Question: Is Local file mapping dev tools alternative to Charles proxy in firefox? I am trying to map a server resource to a local file, but it doesn't seem to be working. The console statements and changes in the JS file doesn't seem to be applied when I reload the page.
I can see the local folder and file listed in the sources folder. Also, see that the sources doesn't show the original JS file. But I see this message in the sources tab for the local file.
Rest of the warning states that the file in local folder is different from the remote loaded file. Why is that a problem, wouldn't that be always the case, since you want to edit the file locally?
What am I missing? Any pointers to fixing this? Is my assumption wrong that this feature in chrome dev tools can allow loading a resource locally, as if it was loaded from the original location?
I tested this again with a simple html page with a single js file having a simple console log statement - "loading remote file ...". This file is mapped to a local js with a different log statement "loading local file.." However, I still see the log message from the remote file.
Added snapshot from dev tools sources tab for more context. Sources tab shows the local folder and file correctly, but shows the mapping warning. Also notice that sources doesn't have the remote.js file anymore.

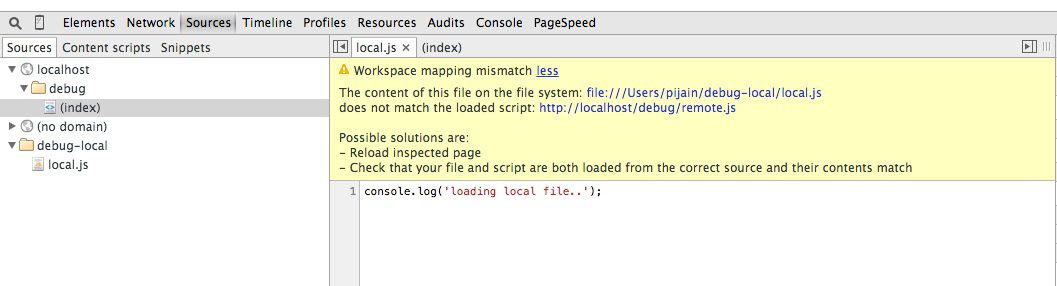
Answer: > Is my assumption wrong that this feature in chrome dev tools can allow loading a resource locally, as if it was loaded from the original location?
I don't think this is accurate. When you map a file on a server to your local workingspace, Chrome acts as a sort of editor for your local files. You can edit the files through Chrome and Command+S to save your files. But nothing has changed on the server. It doesn't update the files on the server, and it doesn't tell Chrome to "Use my local files instead of what's on the server".
What many people do is automate the deployment process so that when a local file is updated (either through Chrome + Workspace Mapping or just simply by editing in your editor), your working copy gets deployed. That way, next time you reload the browser, you'll see your edits.
Edit: <URL>
> And you can map resources served from a local web server to files on disk, so when you change and save those files, you can view them as if they were being served.
I think the key here is . I did a bit more digging and found <URL>, with a comment effectively saying that what you're trying to do isn't supported:
> The DevTools currently does not do resource substitution. It can simply map the remote files to your local copy so if things are kept in sync (like using a local server on-system) then when refreshing your modifications can persist.
Looks like you'll need a way to deploy after making changes or have your devtools workspace point to the server docroot.